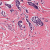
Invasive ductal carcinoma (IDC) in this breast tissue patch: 0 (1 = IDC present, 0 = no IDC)